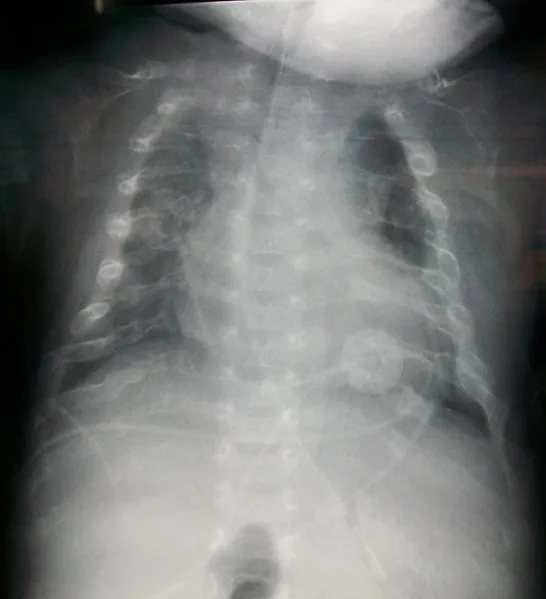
Chest: hypomineralization, narrow thorax, multiple beaded ribs.
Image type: radiology (x_ray)